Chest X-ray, AP view. Patient: 76 years old, sex F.
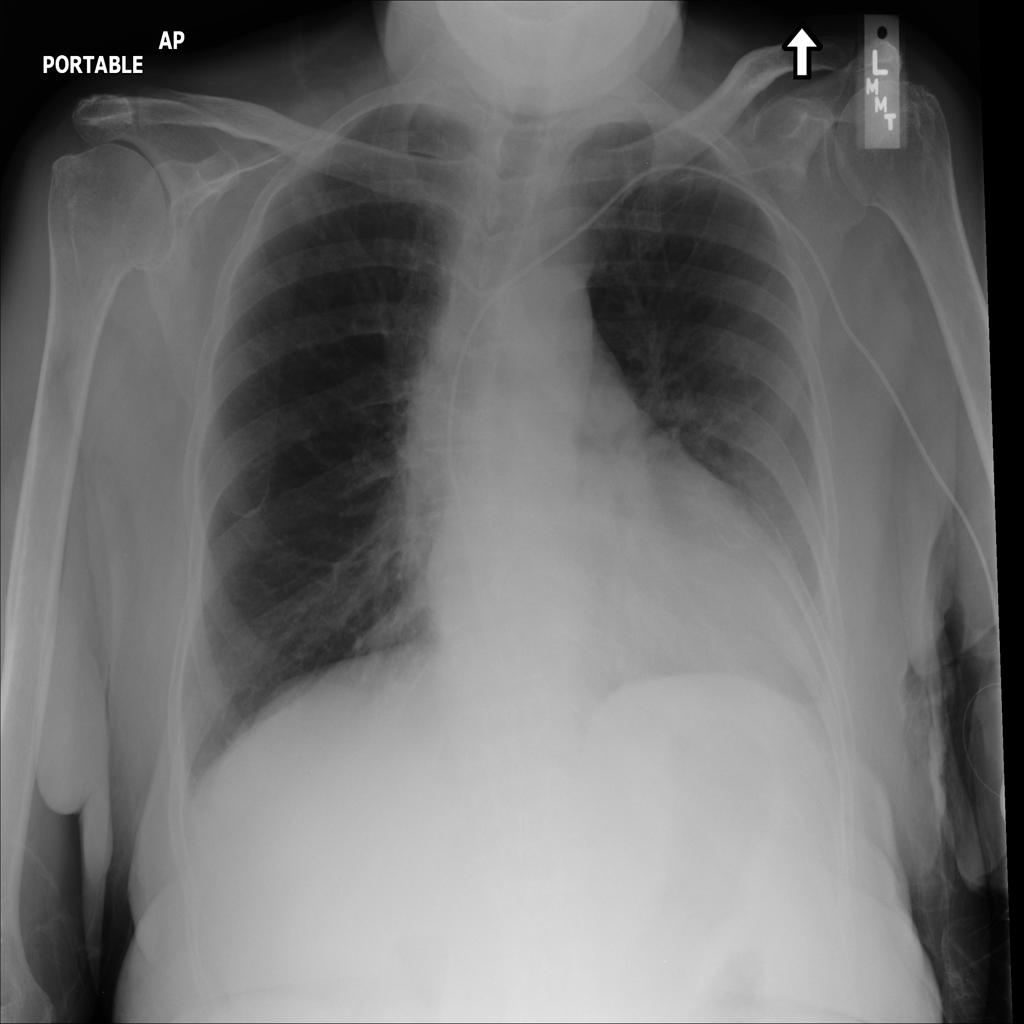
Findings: No Finding